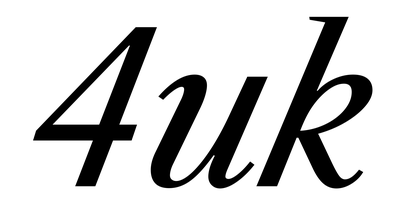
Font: LibreCaslonText-Italic_Italic